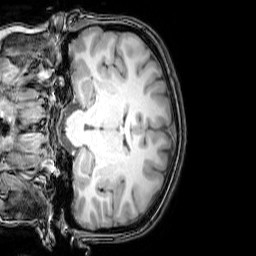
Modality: T1w
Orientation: coronal
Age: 21
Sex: female
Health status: healthy
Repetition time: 0.081 s
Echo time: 0.037 s